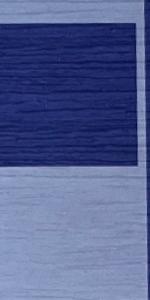
Label: Empty